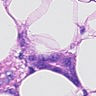
Metastatic tissue present: yes